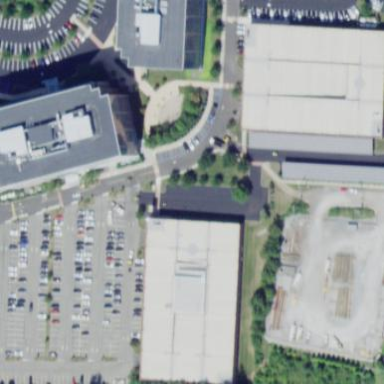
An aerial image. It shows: Multi-storey parking building.